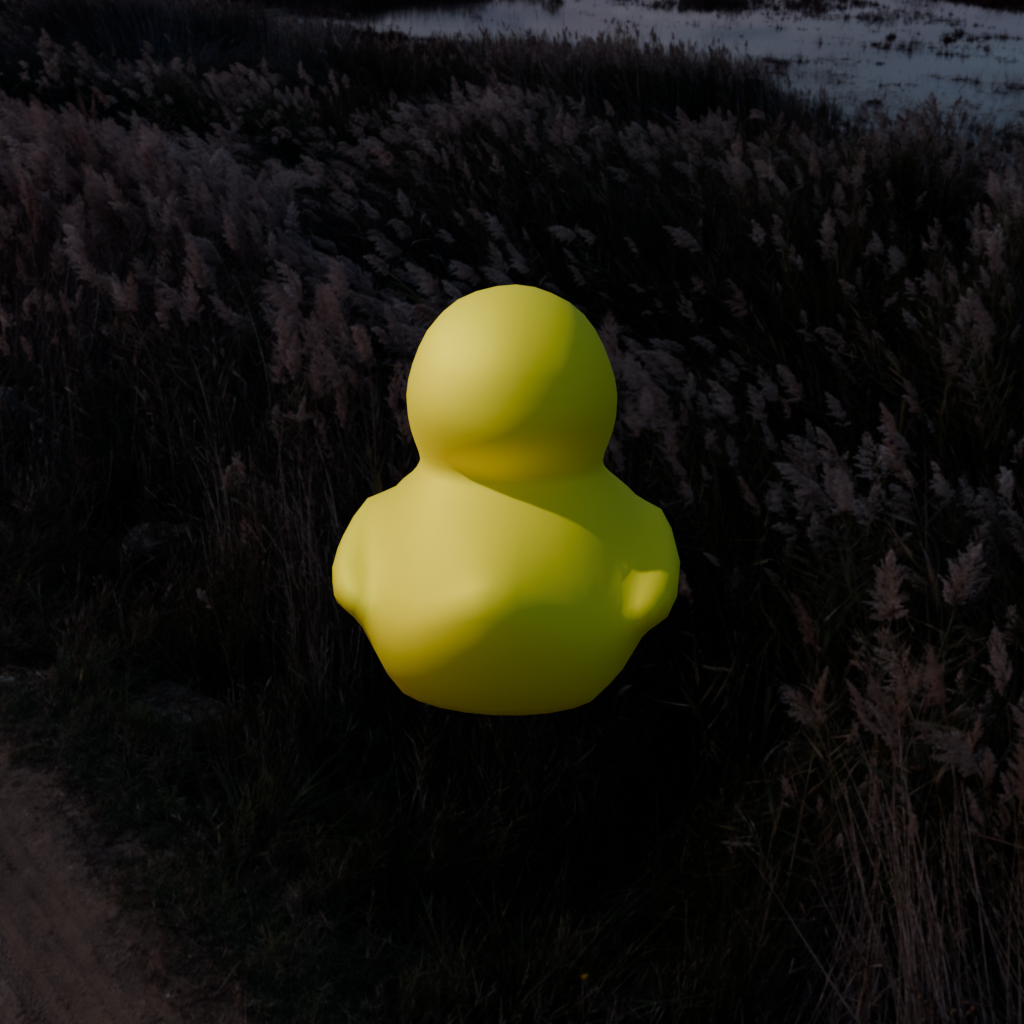
an image of a yellow rubber duck seen from <back> in a muddy path at sunset with fields on both sides.